Interaction volume radius: 10 \u00c5
Interaction volume height: 40 \u00c5
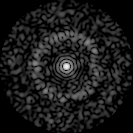
Disorder parameter: 0.8217